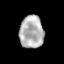
Tissue: prostate
Cell type: Endothelial cells
Senescence score: 0.3159
Nuclear area (px): 775
Mean DAPI intensity: 175.484